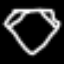
Label: diamond